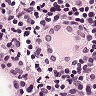
Metastatic tissue present: no